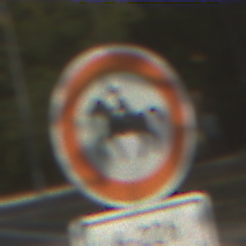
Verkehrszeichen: VerbotReiter
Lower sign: ZeitangabenMitBeschraenkungAufWochentage4
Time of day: MorningAfternoon
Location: Outdoor (Suburban)
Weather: Clear
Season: NotSpecified
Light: Natural